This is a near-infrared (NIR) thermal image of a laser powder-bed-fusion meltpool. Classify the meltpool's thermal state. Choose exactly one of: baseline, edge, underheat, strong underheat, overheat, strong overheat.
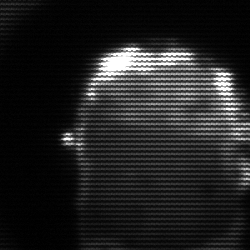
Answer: baseline